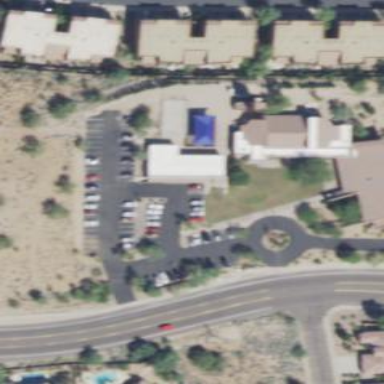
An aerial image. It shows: Building that serves as place of worship.